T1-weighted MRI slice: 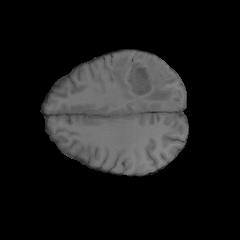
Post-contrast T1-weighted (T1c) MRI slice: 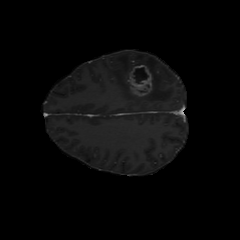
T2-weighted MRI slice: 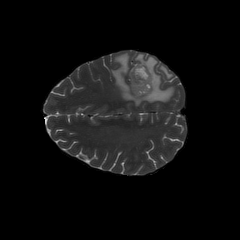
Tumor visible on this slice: yes